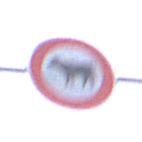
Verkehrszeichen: VerbotViehtrieb
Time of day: MorningAfternoon
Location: Outdoor (Urban)
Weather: PartlyCloudy
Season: NotSpecified
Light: Natural